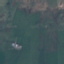
Land use / land cover class: Pasture